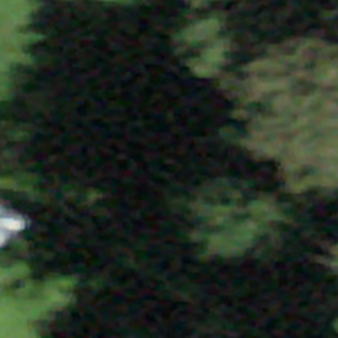
Label: other